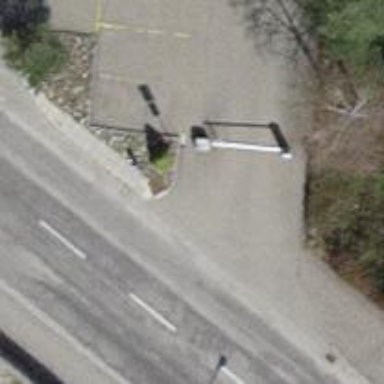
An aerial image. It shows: Lift gate barrier.